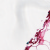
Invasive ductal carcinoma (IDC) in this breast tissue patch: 0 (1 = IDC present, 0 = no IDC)